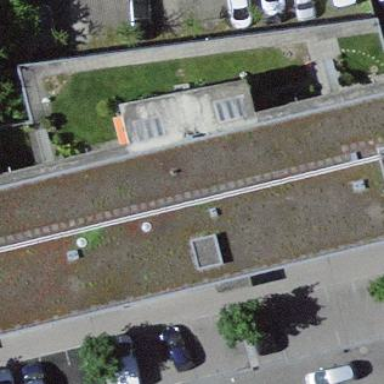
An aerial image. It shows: Commercial building.